六年级 · 计数
 饮料中含有以下营养成分。

那么, 500 克饮料中含蛋白质多少克? 水多少克?
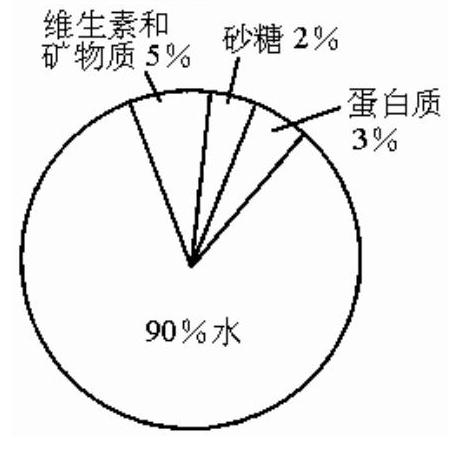
答案: 15 克, 450 克